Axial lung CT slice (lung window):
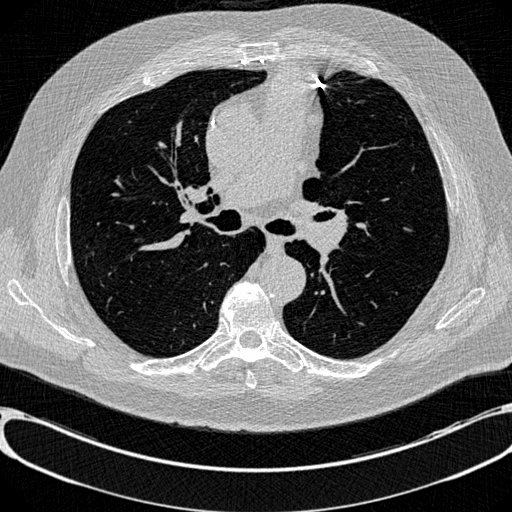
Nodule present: no